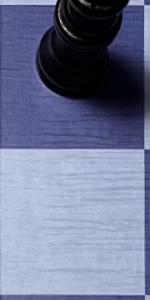
Label: Empty